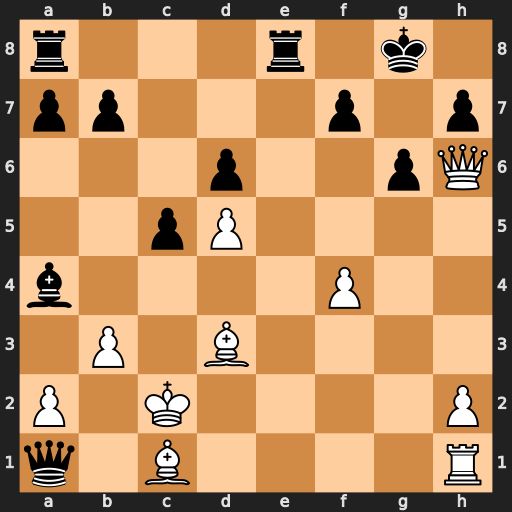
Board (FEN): r3r1k1/pp3p1p/3p2pQ/2pP4/b4P2/1P1B4/P1K4P/q1B4R
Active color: w
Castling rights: -
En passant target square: -
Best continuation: Bb2 Qxb2+ Kxb2